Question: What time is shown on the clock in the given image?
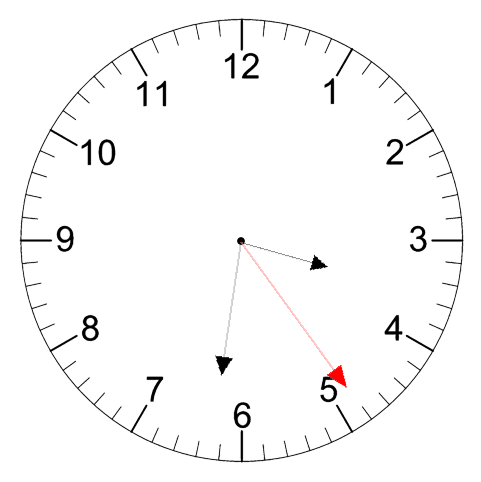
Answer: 03:31:24